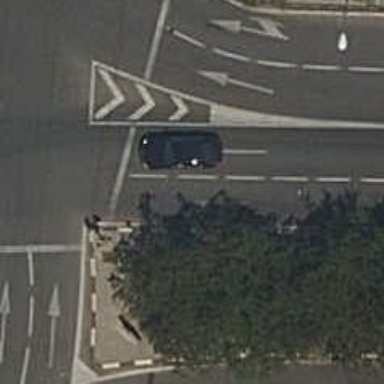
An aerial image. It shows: Road with traffic signals.